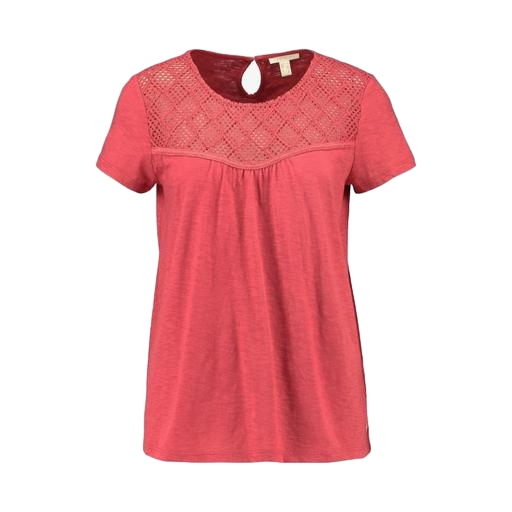
lace-yoke t-shirt, red lace yoke tee, red petite lace yoke tee, white background